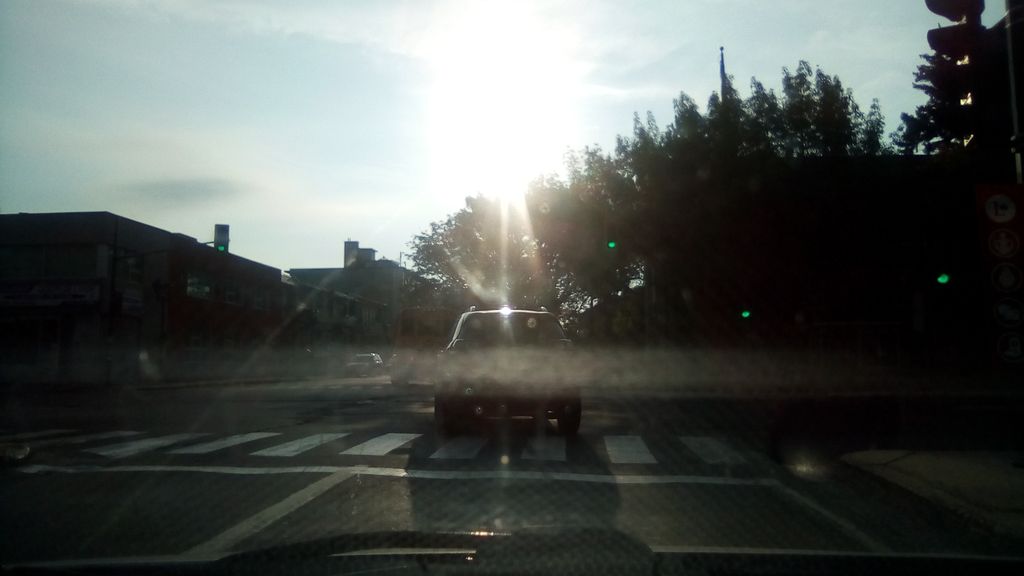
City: montreal